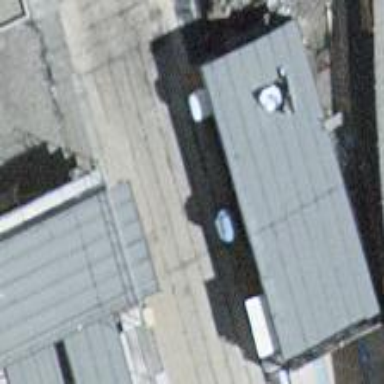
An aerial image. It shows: View of roof of building.